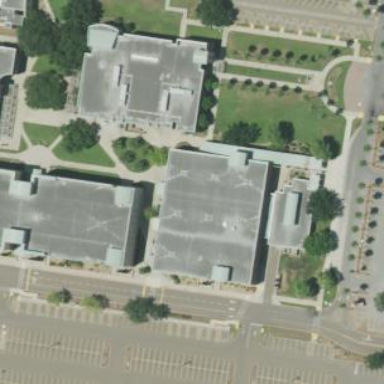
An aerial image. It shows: College building.